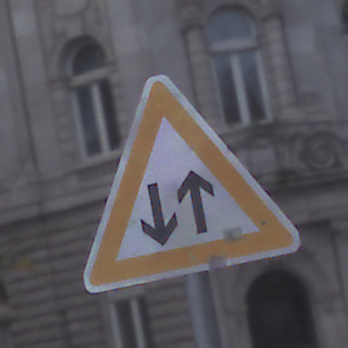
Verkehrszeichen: Gegenverkehr
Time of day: SunriseSunset
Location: Outdoor (Urban)
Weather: PartlyCloudy
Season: NotSpecified
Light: Natural